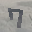
Label: 7